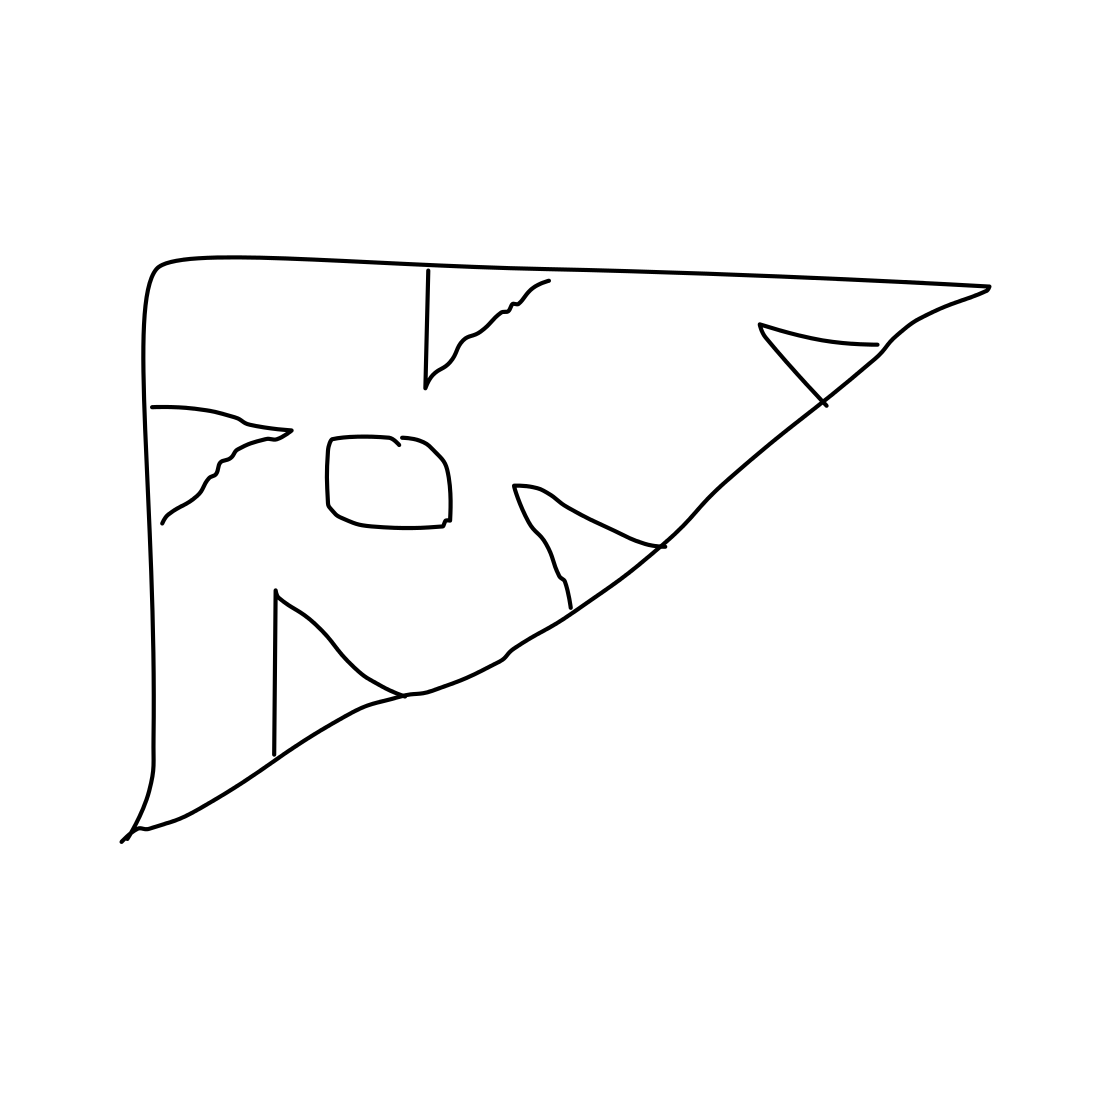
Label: ashtray